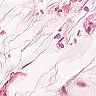
Metastatic tissue present: no